Question: On the blue curve in the below sample, the first data point (74.2%) displays below the curve, whereas the 3 other ones display above the curve (85.9%, 94.6%, 104.7%).
I initially thought labels would display below a point when that point would get too close from the top of the charting area. Actually, whether a label gets printed above or below a point seems to be fairly arbitrary (you will notice the first point is also the 'lowest' on the Y axis here...).

Is there a way to force labels to always print above their respective point ?
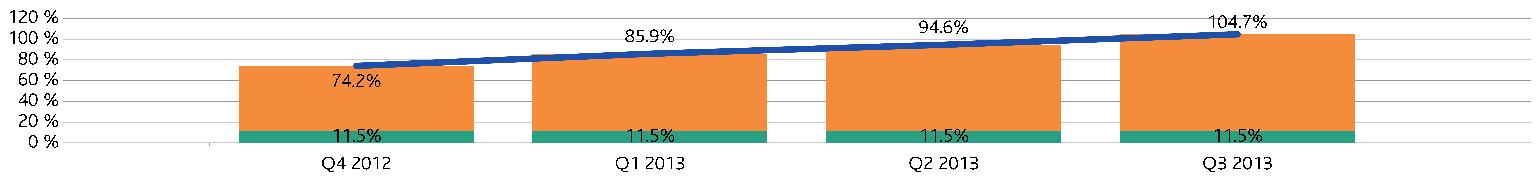
Answer: You didn't post any repro code, hard to reverse-engineer the code from a screen-shot. Never skip this when you have a very specific problem like this.
Guessing at it, you are doing battle with the "Smart label" feature. Which somewhat inevitably means it will have a mind of its own that is sooner or later going to not do what you hope it does. You have control over the way it is used through the <URL>.
If none of this gets you anywhere then consider leveraging the Chart.PostPaint event and just draw these labels yourself. Giving you full control over where you put them of course.